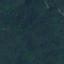
Label: Forest